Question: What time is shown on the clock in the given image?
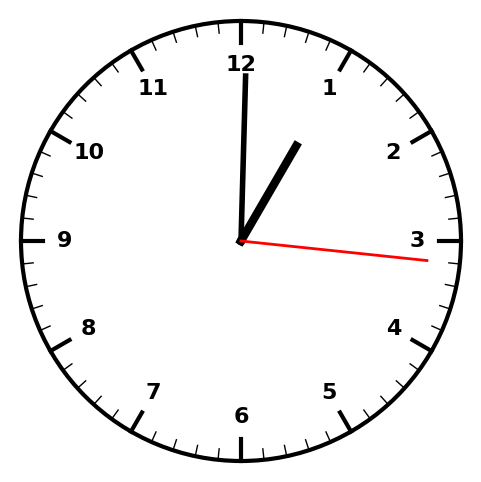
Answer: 01:00:16